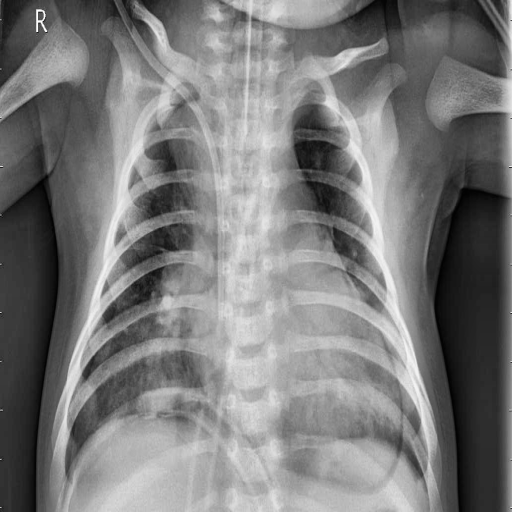
Finding: PNEUMONIA